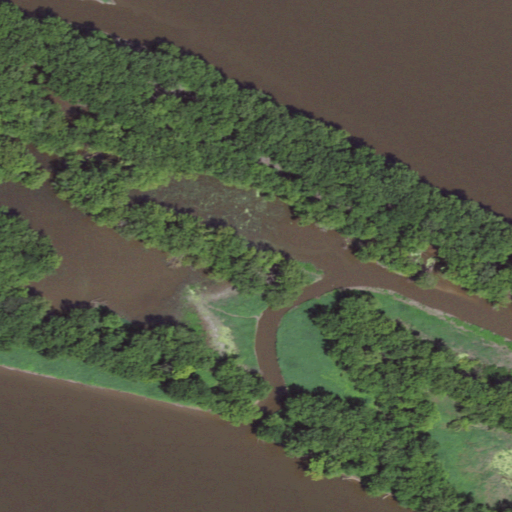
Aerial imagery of island in Illinois named Island 235 containing woody wetlands, open water, herbaceous wetlands, and deciduous forest